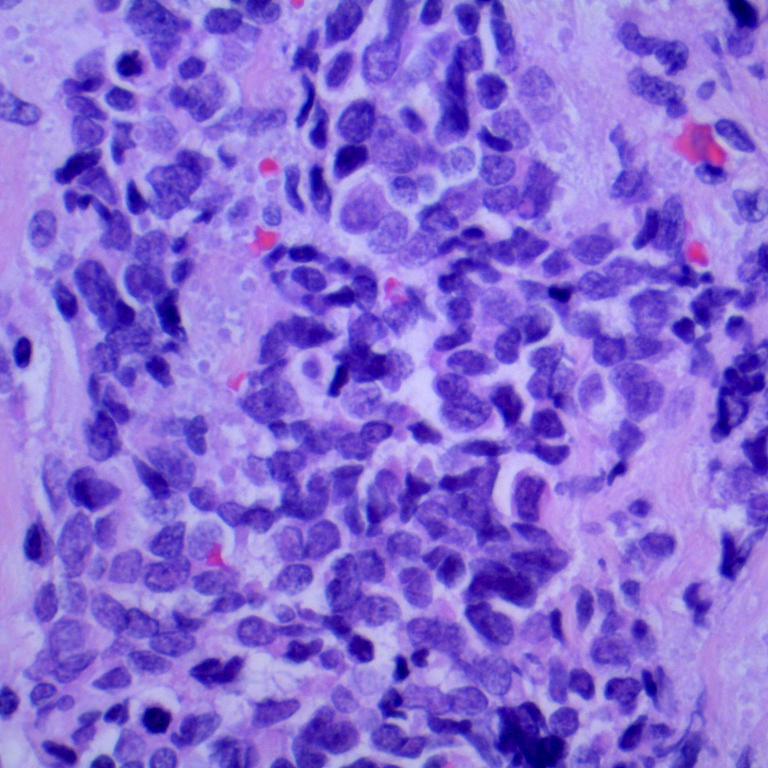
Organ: lung
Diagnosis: squamous carcinomas